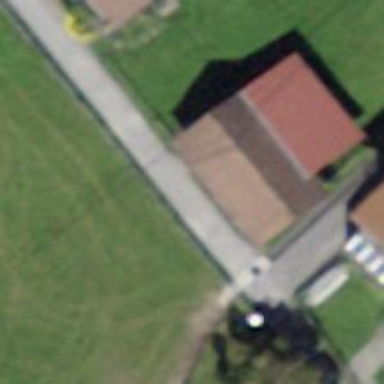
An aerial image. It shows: Barn.